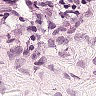
Metastatic tissue present: no